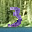
Label: 3